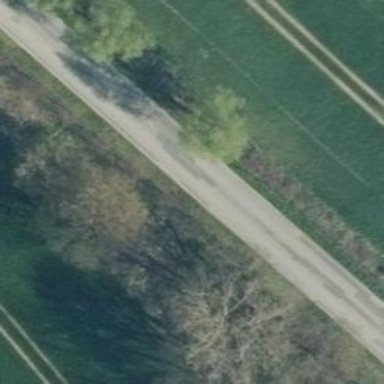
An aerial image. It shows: Unclassified road with asphalt surface.